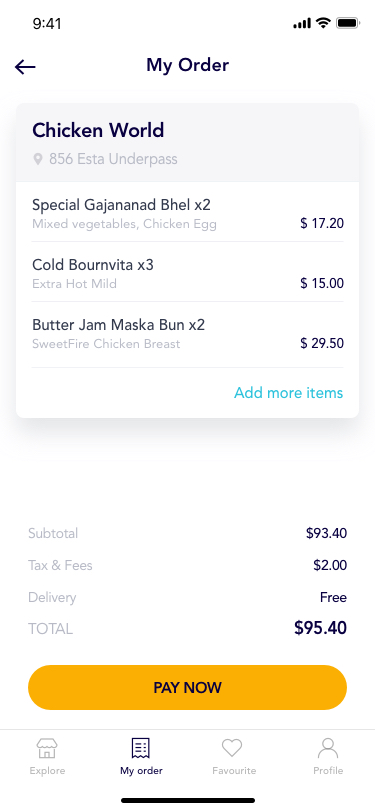
Text in this UI design:
Special Gajananad Bhel x2
Cold Bournvita x3
Mixed vegetables, Chicken Egg
$ 17.20
Extra Hot Mild
$ 15.00
Butter Jam Maska Bun x2
SweetFire Chicken Breast
$ 29.50
Chicken World
856 Esta Underpass
Add more items
Subtotal
$93.40
$2.00
Free
$95.40
TOTAL
Tax & Fees
Delivery
Explore
My order
Favourite
Profile
My Order